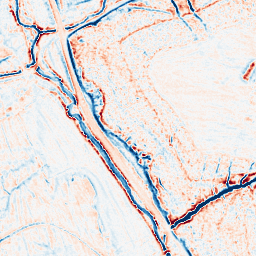
Category: multiscale
Decomposition family: dog_multiscale
Decomposition parameters: sigma_ratio: 1.4
n_scales: 4
base_sigma: 0.5
Upsampling method: edge_directed
Upsampling parameters: scale: 2
Upsampling scale: 2